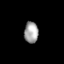
Tissue: prostate
Cell type: Fibroblasts
Senescence score: 0.7575
Nuclear area (px): 294
Mean DAPI intensity: 161.629